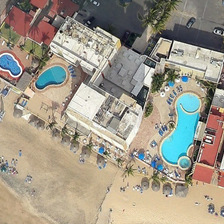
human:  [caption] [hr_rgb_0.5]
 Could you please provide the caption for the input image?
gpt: a row of coconut trees were planted on the beach .

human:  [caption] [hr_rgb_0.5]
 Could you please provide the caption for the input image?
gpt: a row of coconut trees were planted on the beach .

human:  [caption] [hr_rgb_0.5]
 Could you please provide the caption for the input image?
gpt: there are three swimming pools near the beach .

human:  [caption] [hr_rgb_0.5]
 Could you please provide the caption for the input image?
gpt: there are three swimming pools near the beach .

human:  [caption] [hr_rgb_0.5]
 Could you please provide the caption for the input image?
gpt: there are three swimming pools near the beach .